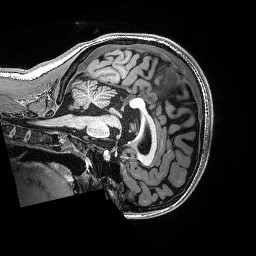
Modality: T1w
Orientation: sagittal
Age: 20
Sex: female
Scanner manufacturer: siemens
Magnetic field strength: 3 T
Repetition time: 2.53 s
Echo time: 0.0033 s